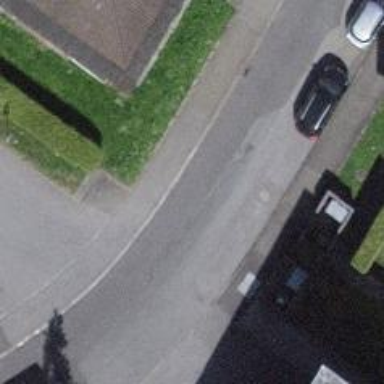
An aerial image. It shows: Residential road with asphalt surface. It has separate sidewalks on both sides.